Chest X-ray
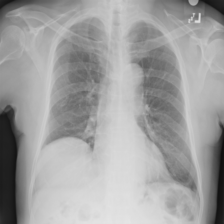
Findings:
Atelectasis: negative
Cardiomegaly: negative
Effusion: negative
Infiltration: negative
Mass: negative
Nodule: negative
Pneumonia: negative
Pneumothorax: negative
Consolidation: negative
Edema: negative
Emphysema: negative
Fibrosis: negative
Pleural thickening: negative
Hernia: negative